Aerial crown-view tile of a tropical tree (Barro Colorado Island, Panama), acquired 20250512:
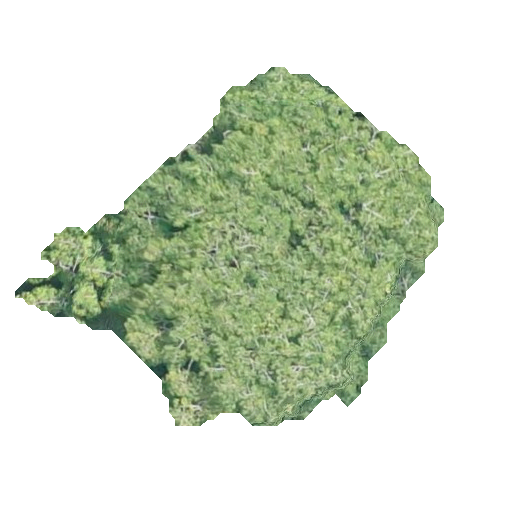
Species: Virola surinamensis
GBIF accepted scientific name: Virola surinamensis
Crown area: 130.06 m²